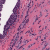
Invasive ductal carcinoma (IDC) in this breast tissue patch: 1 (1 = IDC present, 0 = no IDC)